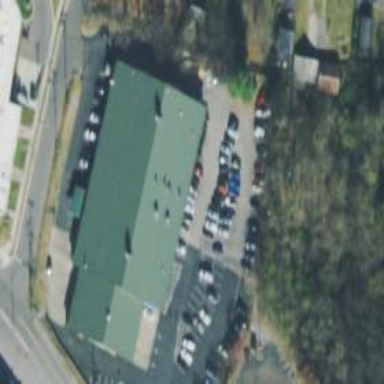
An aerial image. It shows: Building that houses car repair shop.